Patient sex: M
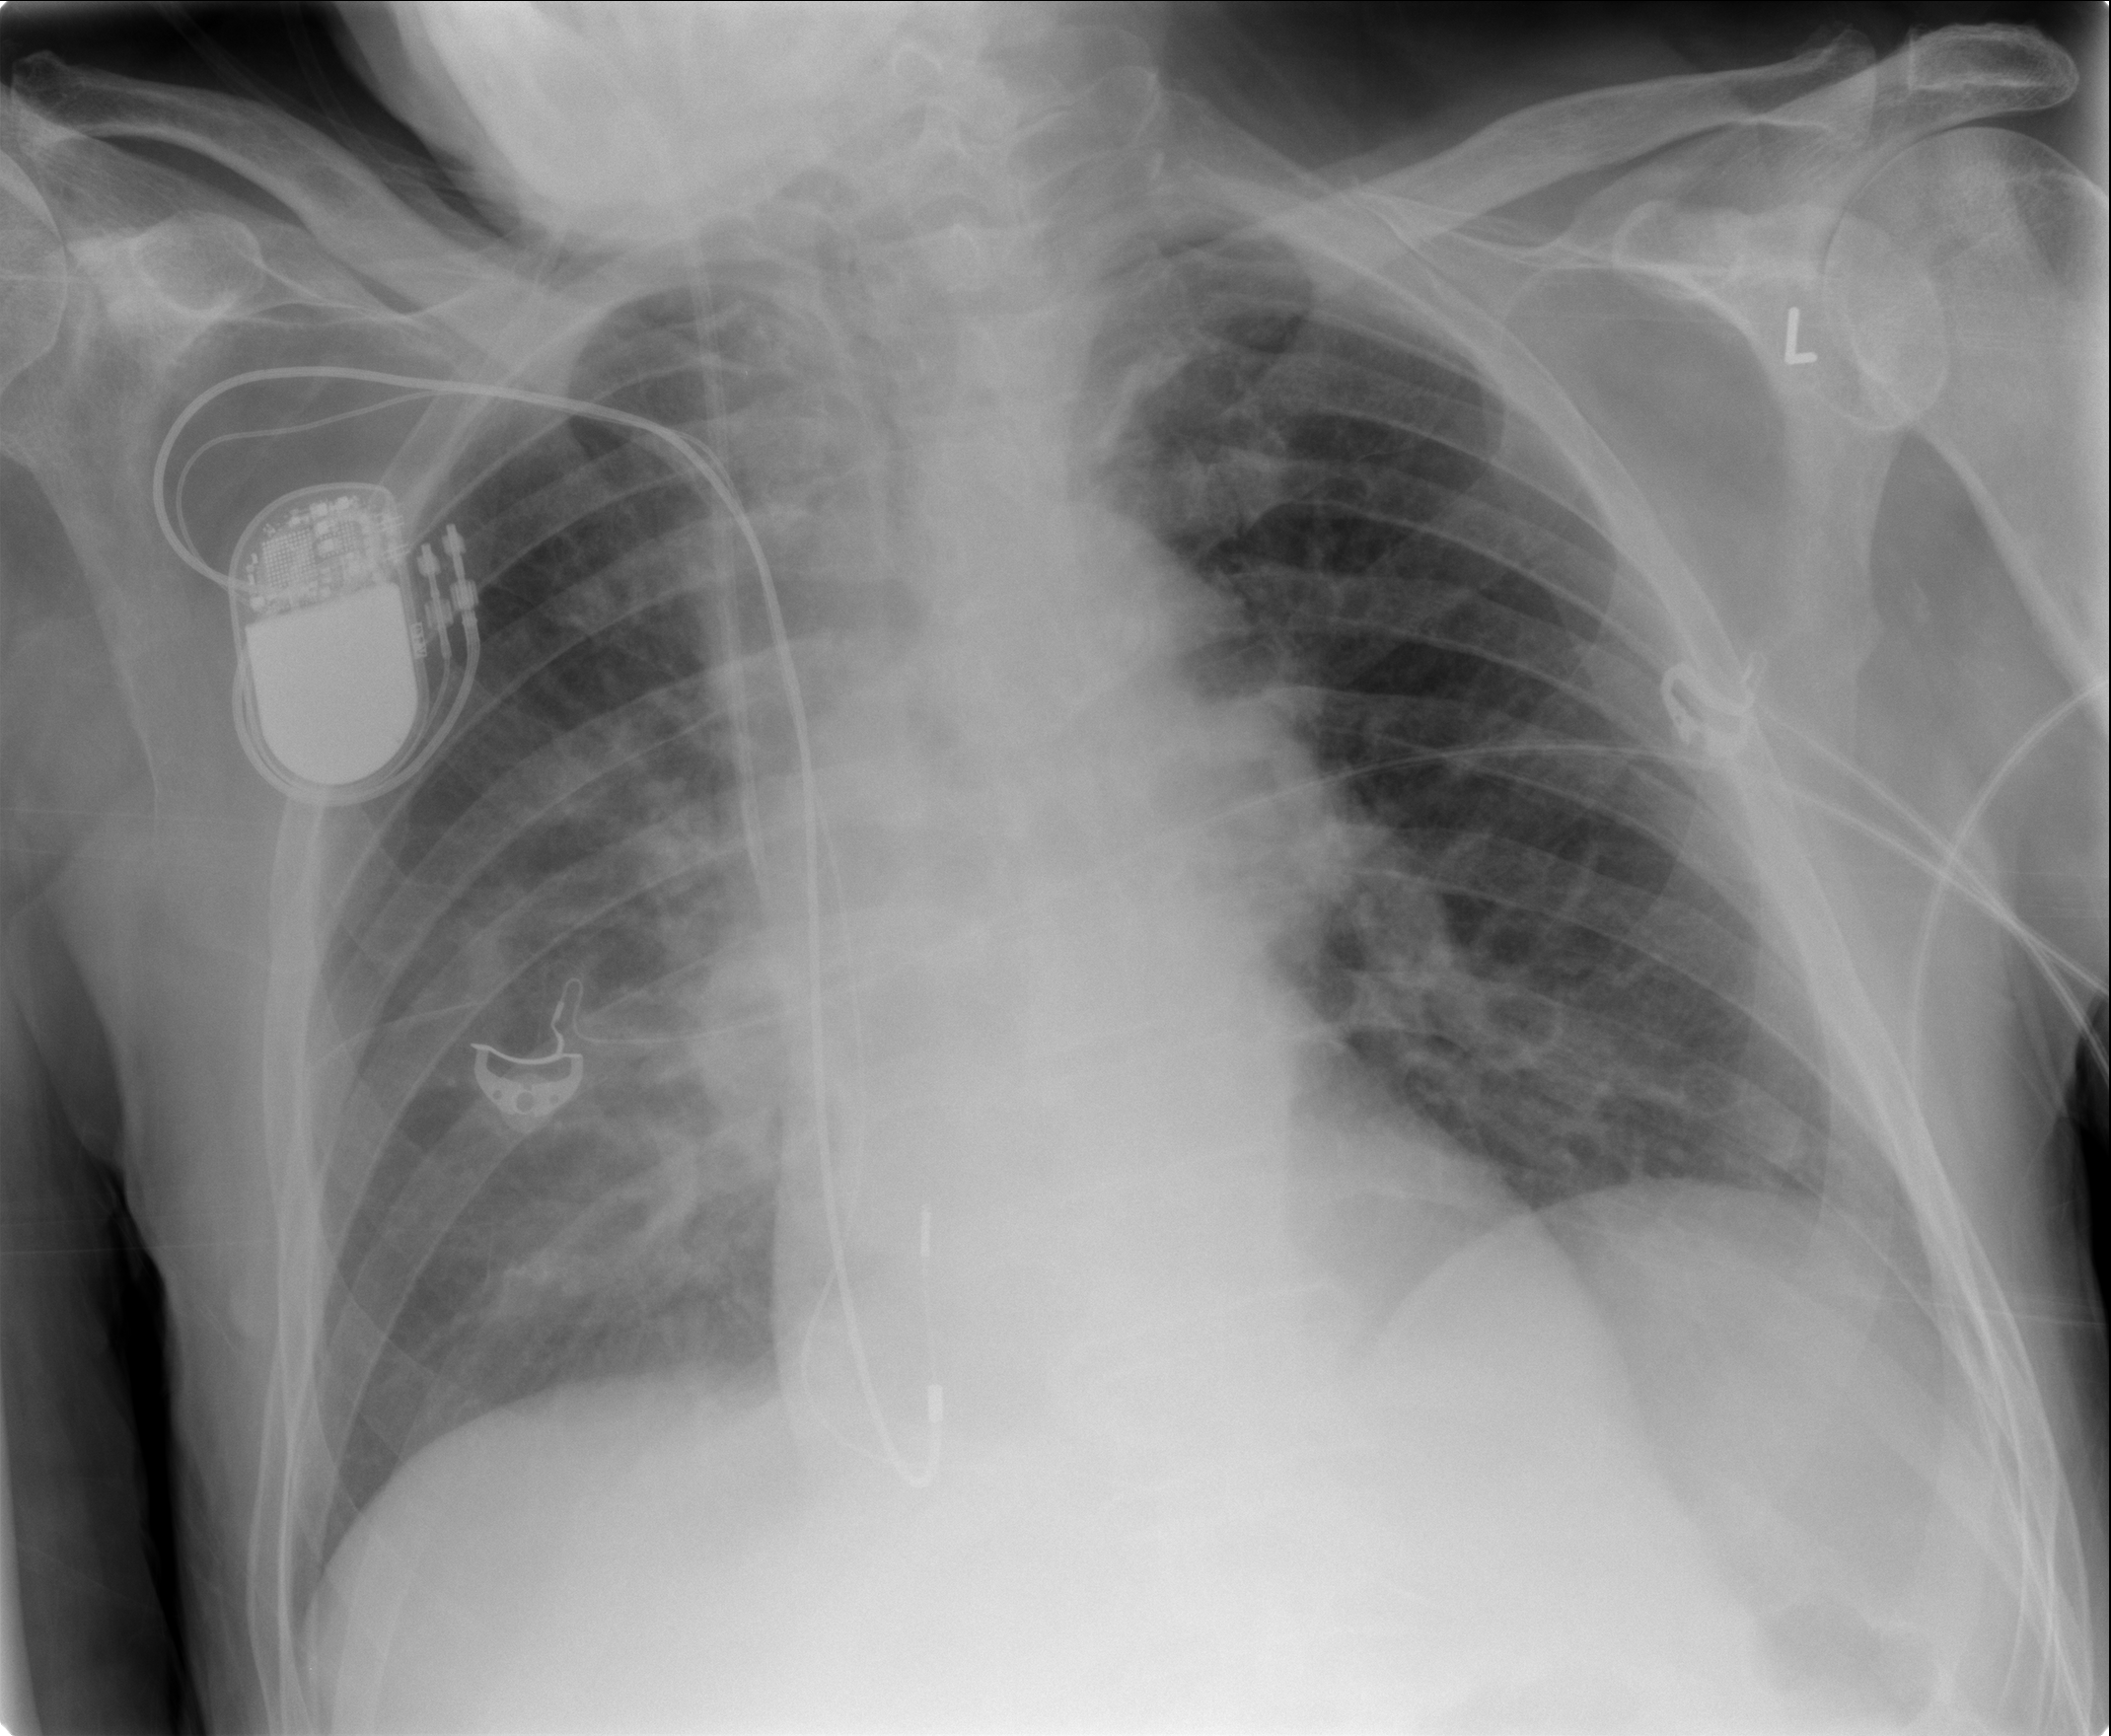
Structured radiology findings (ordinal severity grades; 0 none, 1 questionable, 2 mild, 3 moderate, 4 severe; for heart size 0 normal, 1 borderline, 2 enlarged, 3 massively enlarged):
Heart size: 0
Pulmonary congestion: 0
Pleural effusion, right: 2
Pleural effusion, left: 1
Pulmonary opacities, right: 2
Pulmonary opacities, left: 0
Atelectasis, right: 2
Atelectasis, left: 0